Question: I have a shell script file that contains the necessary parameters to run
the Python file. I can only run this script with the 'green button on the top right' of pycharm, but when I select the debug option, it
quickly goes out of debug mode. This script file contains the 'python 3 command'.
How can I debug code with this script?

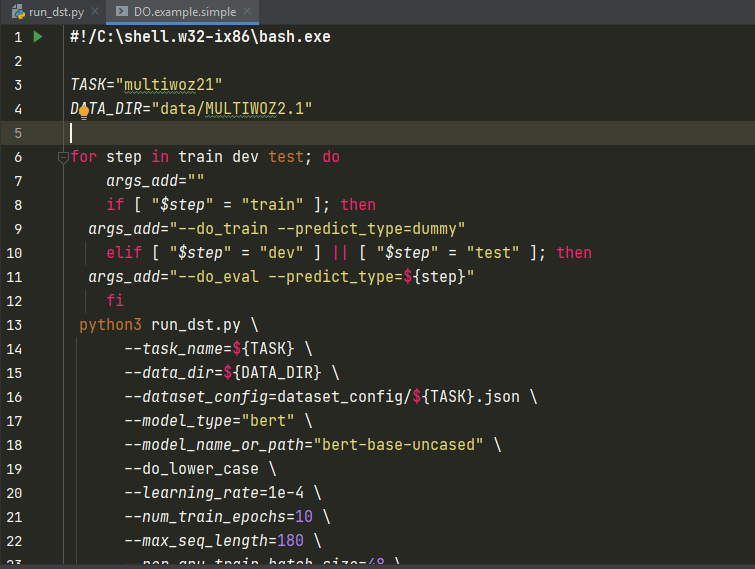
Answer: You're asking PyCharm to debug two different programming languages at the same time. Instead, create a Debug configuration for your Python script with all the necessary parameters: <URL>
This might take a moment to set up but you will then be able to set breakpoints and debug your Python script.